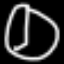
Label: clock